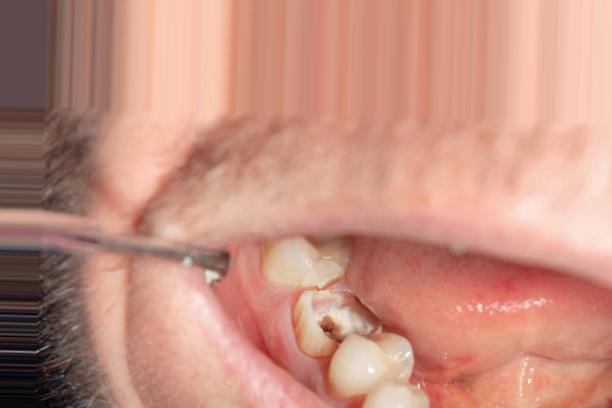
Condition: Caries